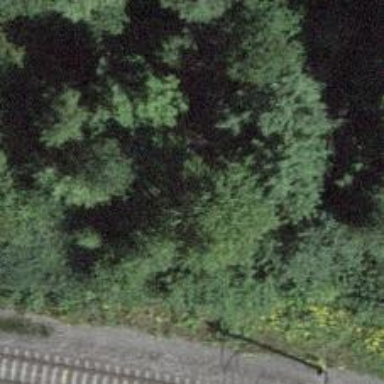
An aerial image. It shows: Track road with grade2 track type going through tunnel.